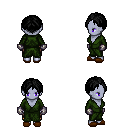
a pixel art fantasy rpg character, female body template, dark elf, purple skin, green robe, gold greaves, black parted hairstyle, metal gloves, brown slippers, four views (front, back, left, right), 2x2 character sprite sheet, small pixel art, hard edges, no anti-aliasing